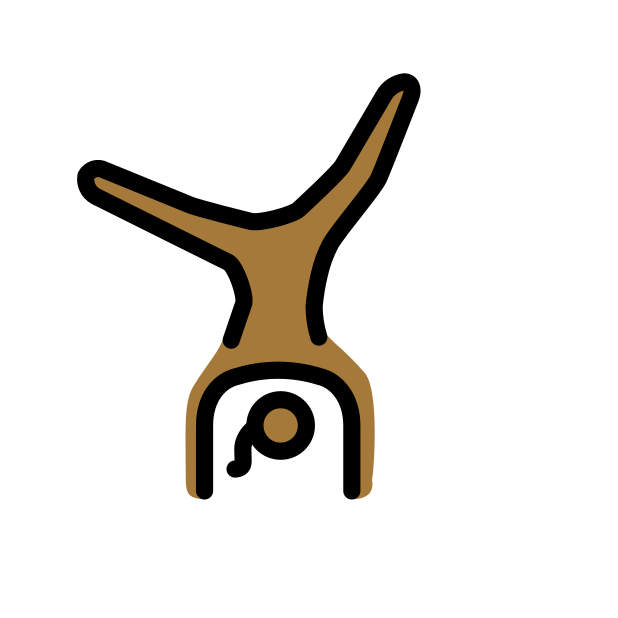
woman cartwheeling: medium-dark skin tone